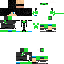
A female human skin with green skin, wearing brown long hair dressed in a green tshirt and black pants, featuring a closed mouth.